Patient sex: F
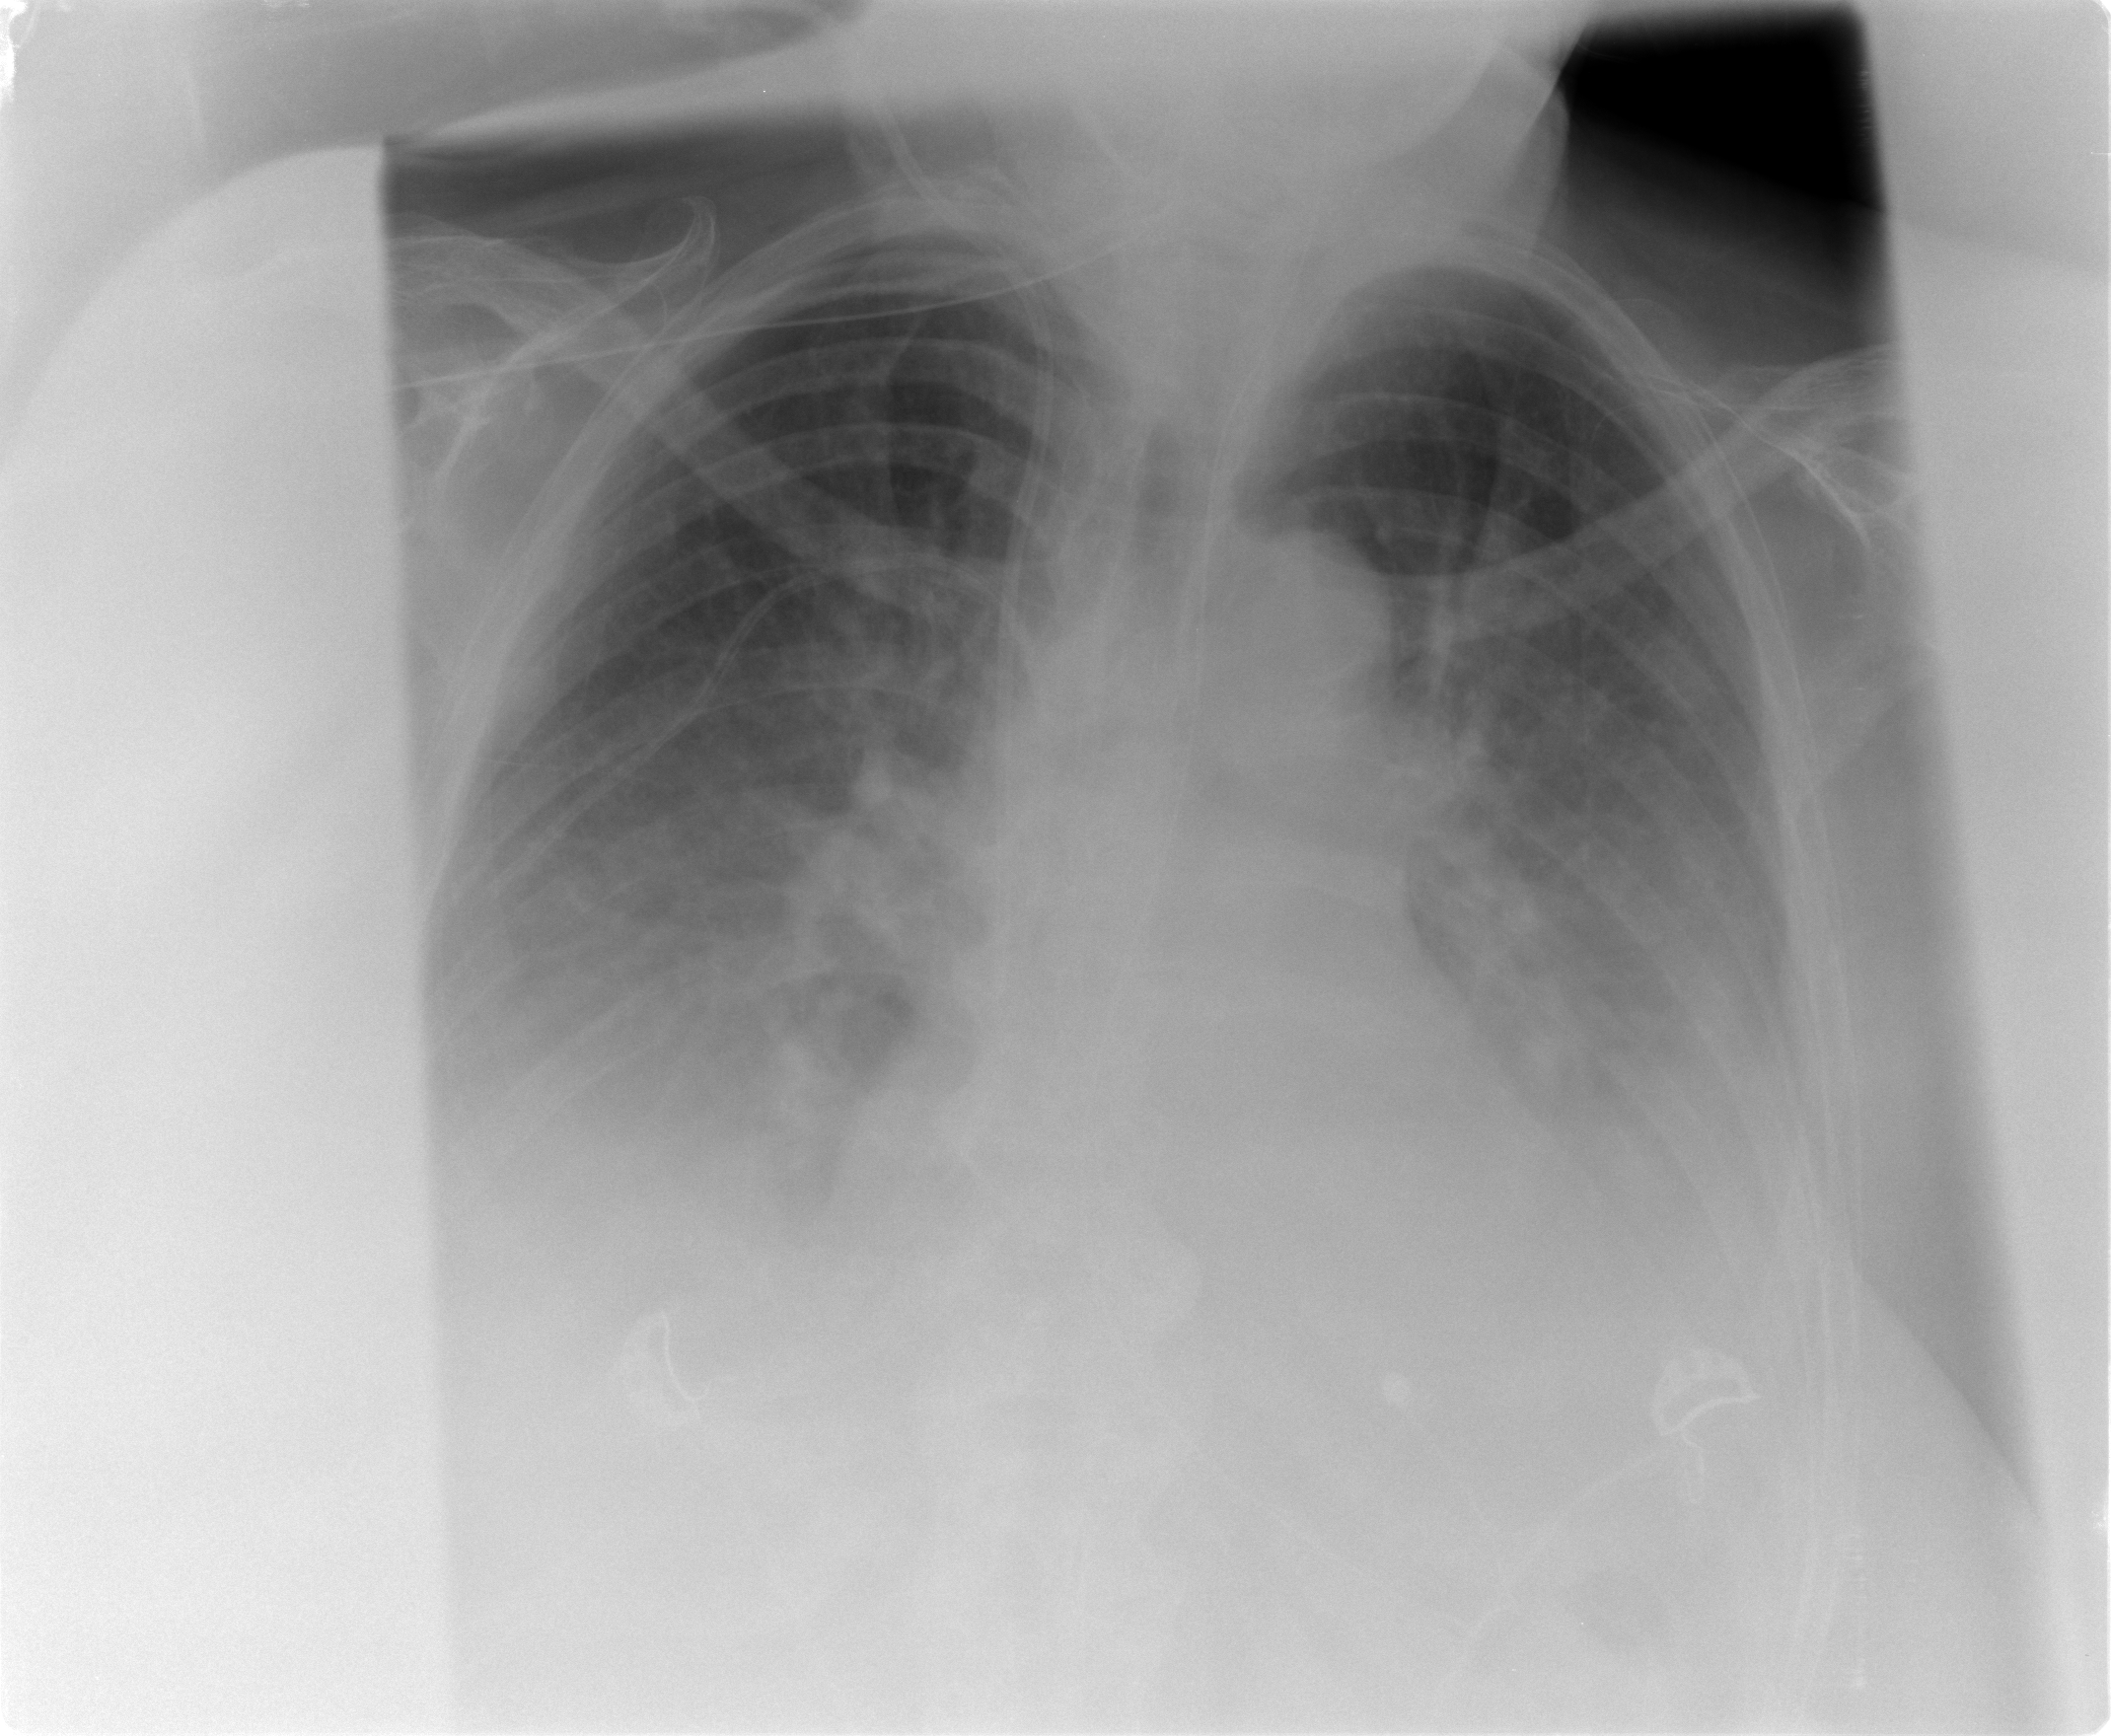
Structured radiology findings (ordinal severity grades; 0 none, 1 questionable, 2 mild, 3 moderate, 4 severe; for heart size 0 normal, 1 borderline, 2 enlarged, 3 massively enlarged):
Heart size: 2
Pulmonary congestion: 2
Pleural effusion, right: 3
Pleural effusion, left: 3
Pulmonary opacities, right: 2
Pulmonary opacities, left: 2
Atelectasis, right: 2
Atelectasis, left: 2